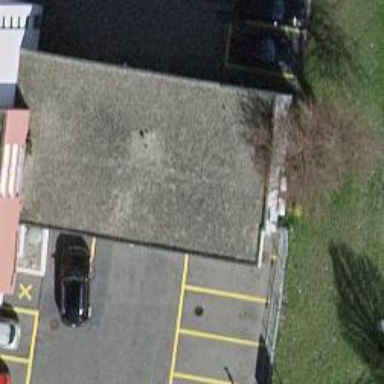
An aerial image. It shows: Bank.